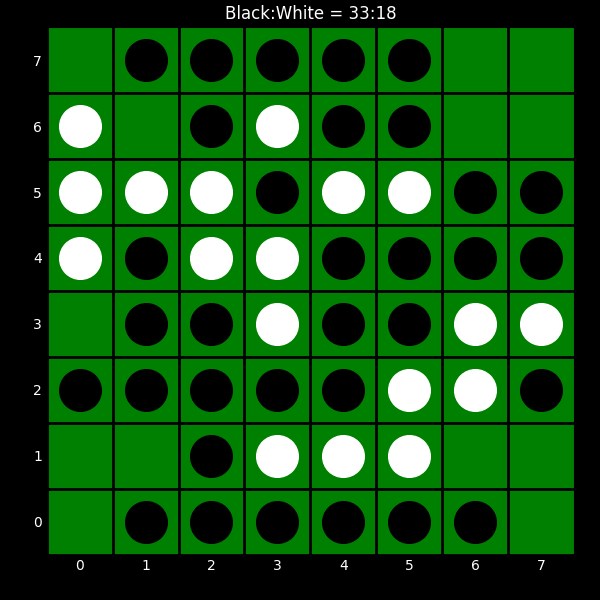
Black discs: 33
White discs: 18